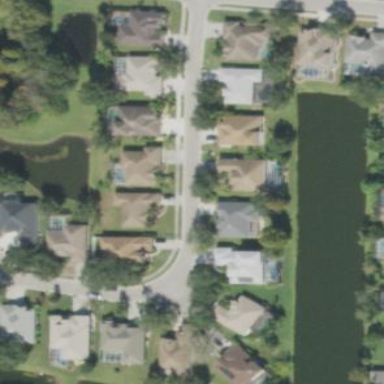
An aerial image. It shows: Neighborhood.